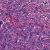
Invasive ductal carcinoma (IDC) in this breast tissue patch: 1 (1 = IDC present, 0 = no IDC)